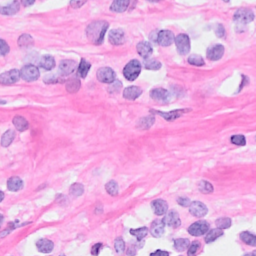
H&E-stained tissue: Breast